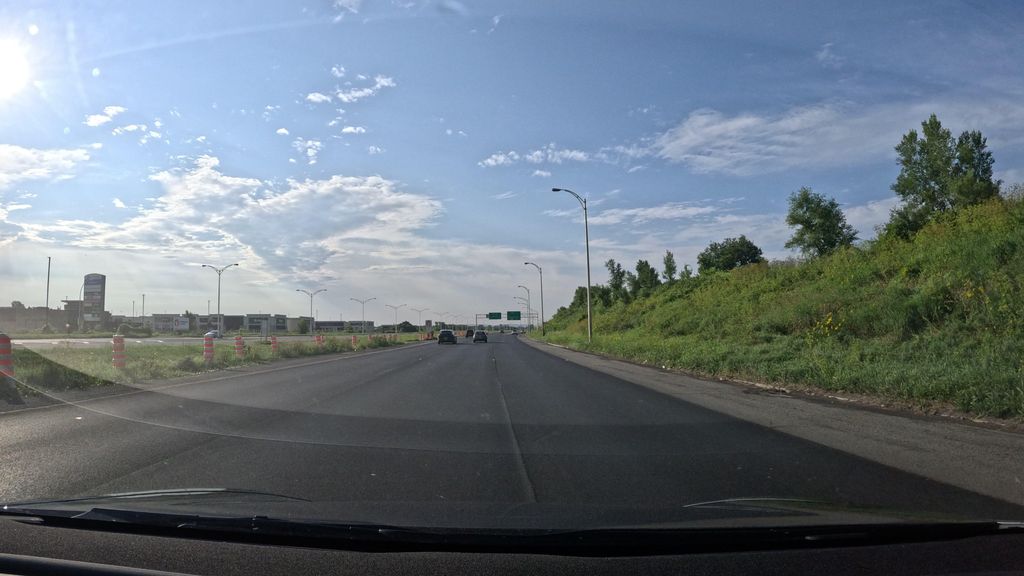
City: montreal